Question: I have a weird situation. I need to select all data from table name with distinct values from other table.
Here is database scheme of database that I need to get distinct values:

When I run both queries without INNER JOIN they run without error but when I use INNER JOIN I got error
This is query that I used:
'''
SELECT * FROM 'todo'
INNER JOIN
SELECT 'task'.'status',COUNT(*) as count FROM 'task'
ON 'todo'.'id'='task'.'id_list' WHERE 'todo'.'user_id' = 43
'''
As you can see I need to get total count of status column from other table. Can it be done using one single query or do I need to run two querys to get data...
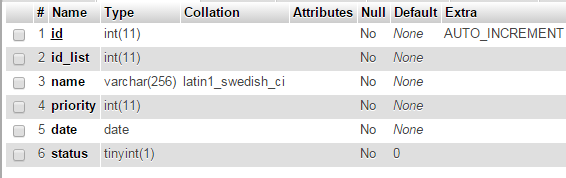
Answer: You need to wrap the join In parenthesis
'''
SELECT td.*, t.*
FROM 'todo' td
JOIN
( SELECT 'status', SUM(status=0) as status_0, SUM(status=1) as status_1 , id_list
FROM 'task'
GROUP BY id_list
) t ON td.id= t.id_list
WHERE td.user_id = 43
'''